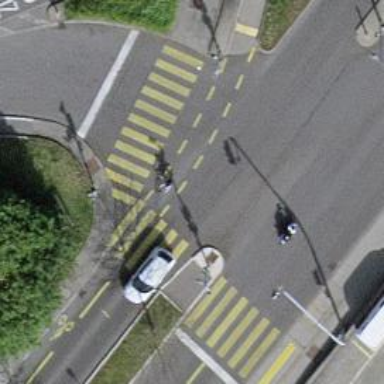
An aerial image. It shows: Crossing with traffic signals.